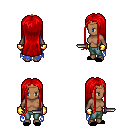
a pixel art fantasy rpg character, female body template, human, dark skin, blue tattered cape, teal pants, red extra-long hairstyle, bronze tiara, gold gloves, black slippers, dagger, four views (front, back, left, right), 2x2 character sprite sheet, small pixel art, hard edges, no anti-aliasing